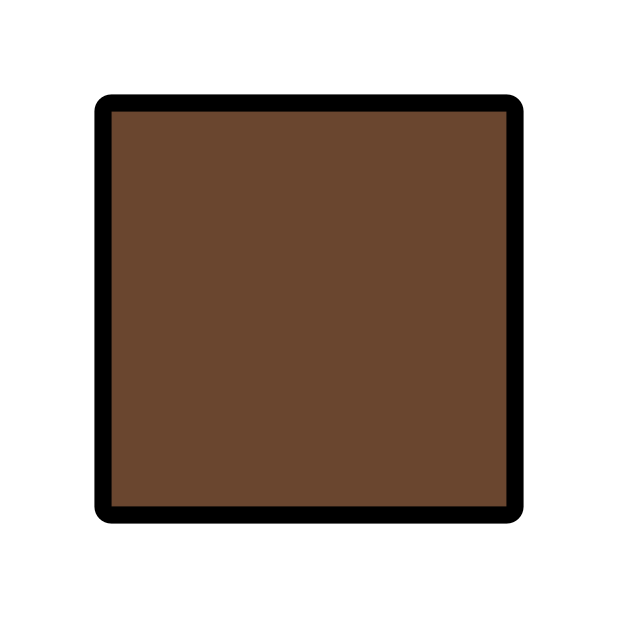
dark skin tone